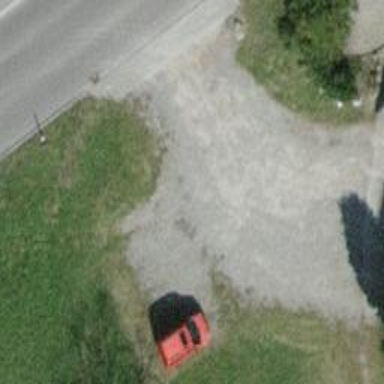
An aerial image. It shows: Compacted service road.